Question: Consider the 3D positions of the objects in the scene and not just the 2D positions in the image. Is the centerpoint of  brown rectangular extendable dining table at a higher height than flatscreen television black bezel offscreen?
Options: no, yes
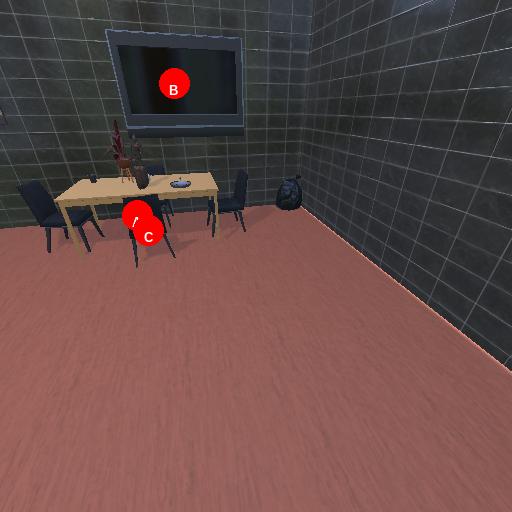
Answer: no